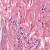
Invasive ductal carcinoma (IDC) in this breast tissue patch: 0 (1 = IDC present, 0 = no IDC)